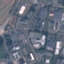
Label: Industrial